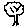
Label: tree